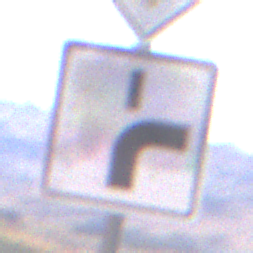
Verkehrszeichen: VerlaufVorfahrtsstrasse8
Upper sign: Vorfahrtsstrasse
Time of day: MorningAfternoon
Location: Outdoor (Nature)
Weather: Clear
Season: NotSpecified
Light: Natural